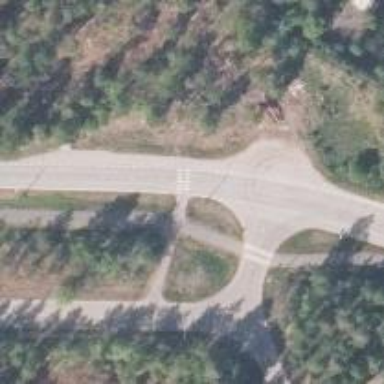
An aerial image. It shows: Asphalt cycleway.